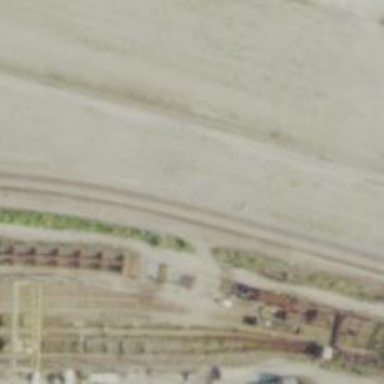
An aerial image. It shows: Abandoned railway yard with milepost labeled "WA".